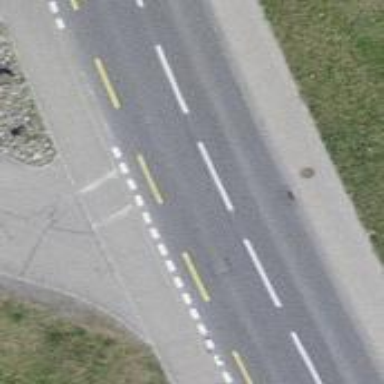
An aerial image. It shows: Primary highway with asphalt surface and separate lanes for cyclists on the left and pedestrians on both sides.